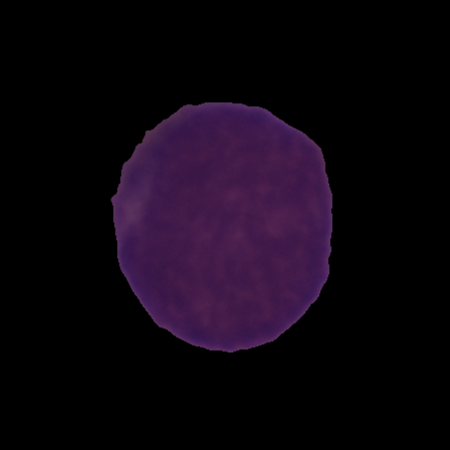
Label: healthy